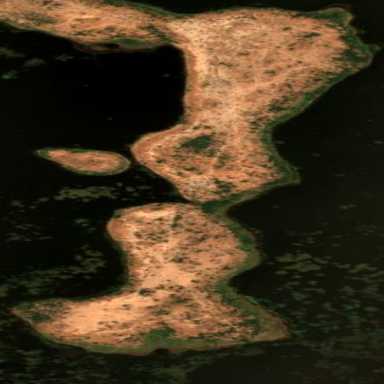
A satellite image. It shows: Island with natural scrub vegetation.